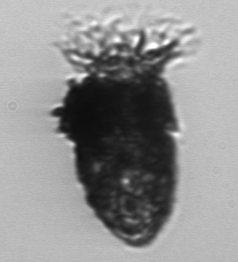
Label: Stenosemella_pacifica